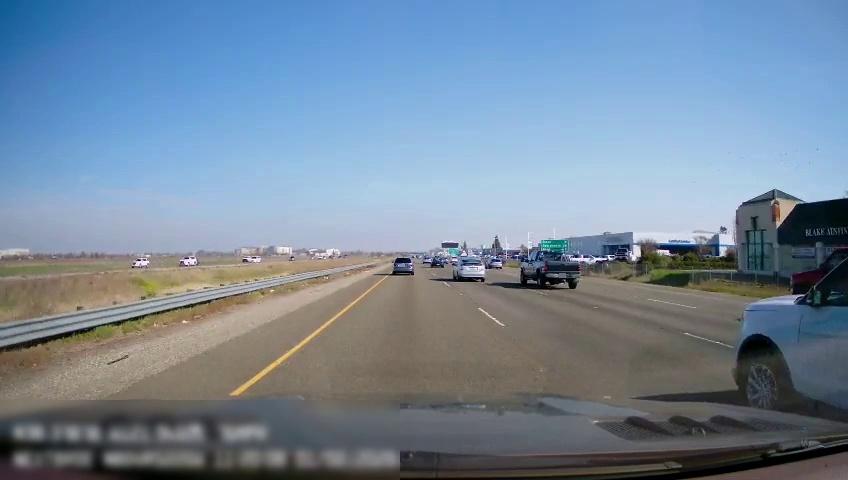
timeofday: Day
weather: Sunny
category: Drivable Space
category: Vehicles | Car
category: Vehicles | Car
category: Vehicles | Truck
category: Vehicles | Truck
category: Vehicles | Car
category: Vehicles | Car
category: Vehicles | Car
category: Vehicles | SUV
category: Vehicles | Car
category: Vehicles | SUV
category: Vehicles | Truck
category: Vehicles | Car
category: Lanes | Current Lane
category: Lanes | Current Lane
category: Lanes | Alternate Lane
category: Lanes | Alternate Lane
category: Lanes | Alternate Lane
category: Traffic | Signs
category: Traffic | Signs